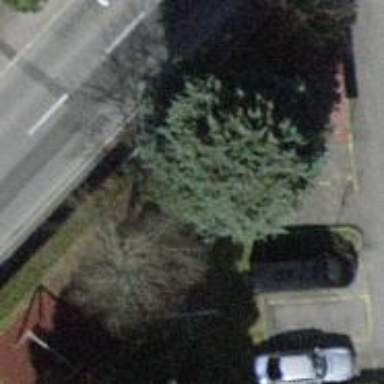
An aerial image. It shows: Urban tree with needleleaved evergreen leaves.